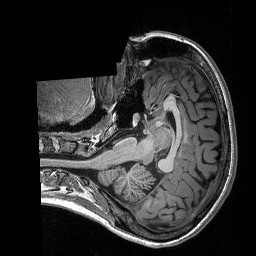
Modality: T1w
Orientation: axial